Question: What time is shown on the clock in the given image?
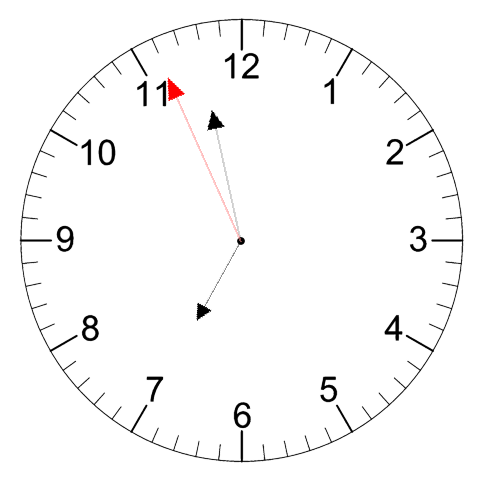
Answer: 06:57:56